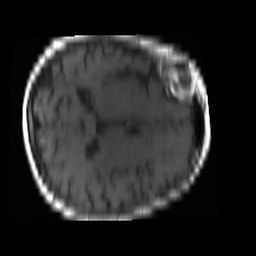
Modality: T1w
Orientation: axial
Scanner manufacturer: ge
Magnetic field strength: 1.5 T
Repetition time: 0.45 s
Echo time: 0.0096 s